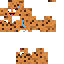
A female human skin with medium skin, wearing brown long hair dressed in a blue hoodie and black pants, featuring a closed mouth.